Question: I am creating a 6x6 grid memory game. Its requirements is to use an image in a panel as a replacement for the buttons.
 210 x 70
The project requires to implement MouseListeners on the following conditions:
The button will show first pokebell.
When the mouse hovers over the pokeball, it changes into the second pokeball.
When the mouse moves away from the pokeball, it reverts back to the first pokeball.
When the mouse clicks the pokeball, it changes to the 3rd pokeball.
Grid MouseEvents
'''
public void mouseEntered(MouseEvent e) {
for(i = 0; i < 36; i++){
if(e.getSource() == pkm[i]){
pkb[i].repaint();
}
}
}
public void mouseExited(MouseEvent e) {
for(i = 0; i < 36; i++){
if(e.getSource() == pkm[i]){
pkb[i].repaint();
}
}
}
'''
PokeBall class
'''
int start = 0;
int ht = 0, wt = 0;
URL url;
BufferedImage img, sp1;
public PokeBall(String imgLink, int w, int h, int x){
wt = w;
ht = h;
start = x;
url = this.getClass().getResource(imgLink);
try{
img = ImageIO.read(url);
}
catch(Exception e){
}
}
public void paintComponent(Graphics g) {
super.paintComponent(g);
Graphics2D g2d = (Graphics2D)g;
sp1 = img.getSubimage(start, 0, wt, ht);
g2d.drawImage(sp1,20,10,null);
if(start == 70) {
start = 0;
}
else {
start += 70;
}
}
'''
My thought was that the change of sprite will be invoked on the corresponding mouse event, but instead I got the whole pokeball to animate in an infinite loop even when the mouse didn't invoke any event.
I need some ideas or suggestions on how to stop it from looping by itself and to actually call the designated pokeball.
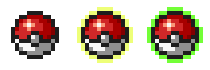
Answer: Basically, the responsibility for painting the balls is the 'PokeBall' class, it needs to know when the state has changed, so it makes sense to apply an 'MouseListener' and 'MouseMotionListener' to it. Then you don't need to care about trying to update grid locations and other fun stuff.
On your 'GridPane', I would then attach another 'MouseListener' so you can detect when a ball is clicked and take appropriate action there...
'''
import java.awt.BorderLayout;
import java.awt.Dimension;
import java.awt.EventQueue;
import java.awt.Graphics;
import java.awt.Graphics2D;
import java.awt.event.MouseAdapter;
import java.awt.event.MouseEvent;
import java.awt.event.MouseListener;
import java.awt.image.BufferedImage;
import java.io.File;
import java.io.IOException;
import java.util.logging.Level;
import java.util.logging.Logger;
import javax.imageio.ImageIO;
import javax.swing.JFrame;
import javax.swing.JPanel;
import javax.swing.UIManager;
import javax.swing.UnsupportedLookAndFeelException;
public class MyPokeBalls {
public static void main(String[] args) {
new MyPokeBalls();
}
public MyPokeBalls() {
EventQueue.invokeLater(new Runnable() {
@Override
public void run() {
try {
UIManager.setLookAndFeel(UIManager.getSystemLookAndFeelClassName());
} catch (ClassNotFoundException | InstantiationException | IllegalAccessException | UnsupportedLookAndFeelException ex) {
}
JFrame frame = new JFrame("Testing");
frame.setDefaultCloseOperation(JFrame.EXIT_ON_CLOSE);
frame.setLayout(new BorderLayout());
frame.add(new PokeBall());
frame.pack();
frame.setLocationRelativeTo(null);
frame.setVisible(true);
}
});
}
public class PokeBall extends JPanel {
private BufferedImage balls;
private int ballWidth = 70;
private int ballHeight = 70;
private int ballOffset = 0;
public PokeBall() {
try {
balls = ImageIO.read(new File("PokeBalls.png"));
} catch (IOException ex) {
ex.printStackTrace();
}
MouseAdapter ma = new MouseAdapter() {
private boolean isIn = false;
@Override
public void mouseEntered(MouseEvent e) {
ballOffset = 1;
isIn = true;
repaint();
}
@Override
public void mouseExited(MouseEvent e) {
ballOffset = 0;
isIn = true;
repaint();
}
@Override
public void mousePressed(MouseEvent e) {
ballOffset = 2;
repaint();
}
@Override
public void mouseReleased(MouseEvent e) {
if (isIn) {
ballOffset = 1;
} else {
ballOffset = 2;
}
repaint();
}
};
addMouseListener(ma);
addMouseMotionListener(ma);
}
@Override
public Dimension getPreferredSize() {
return new Dimension(ballWidth, ballHeight);
}
@Override
protected void paintComponent(Graphics g) {
super.paintComponent(g);
if (balls != null) {
Graphics2D g2d = (Graphics2D) g.create();
BufferedImage ball = balls.getSubimage(ballWidth * ballOffset, 0, ballWidth, ballHeight);
int x = (getWidth() - ball.getWidth()) / 2;
int y = (getHeight() - ball.getHeight()) / 2;
g2d.drawImage(ball, x, y, this);
g2d.dispose();
}
}
}
}
'''